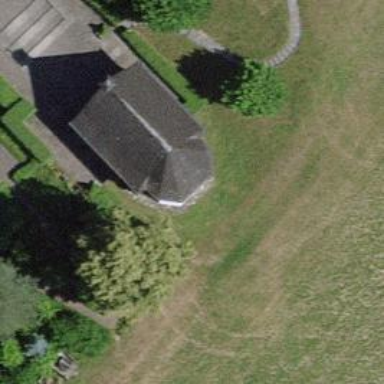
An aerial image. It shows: Chapel building.